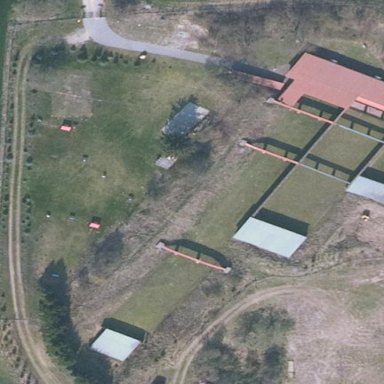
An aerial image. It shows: Shooting club with shooting pitches for leisure activities.